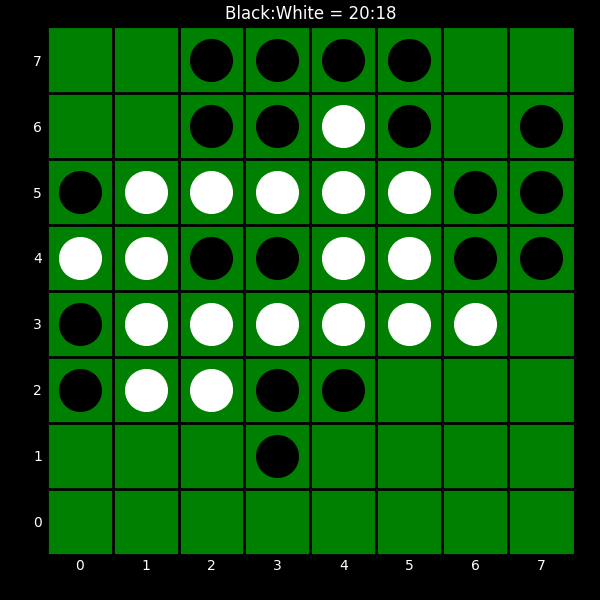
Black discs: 20
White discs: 18